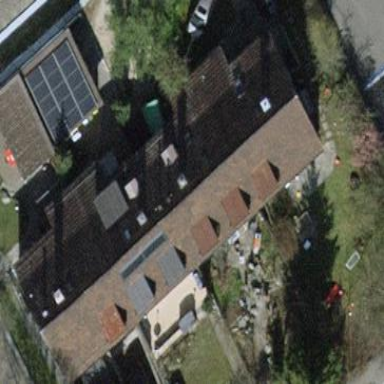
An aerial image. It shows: Building with tiled roof.